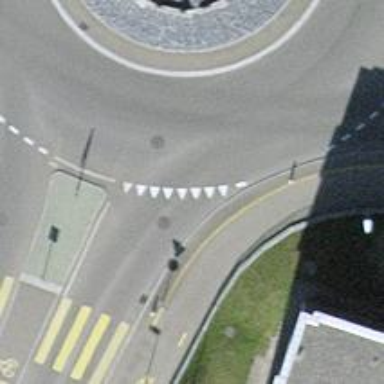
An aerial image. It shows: Road with "give way" sign.